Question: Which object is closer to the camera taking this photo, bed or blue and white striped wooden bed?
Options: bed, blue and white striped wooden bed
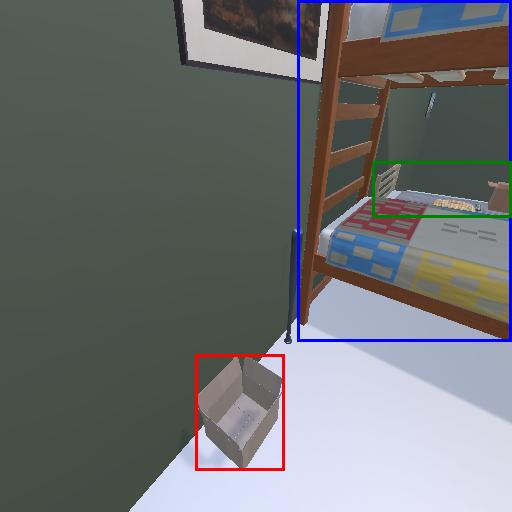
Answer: bed